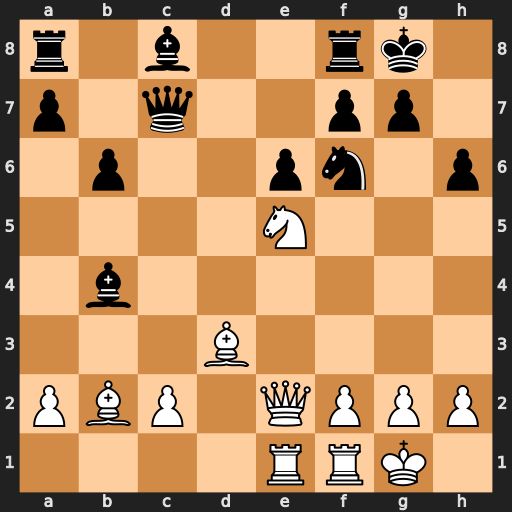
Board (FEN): r1b2rk1/p1q2pp1/1p2pn1p/4N3/1b6/3B4/PBP1QPPP/4RRK1
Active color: w
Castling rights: -
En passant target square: -
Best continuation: Ng4 Nxg4 Qxg4 Bc3 Bxc3